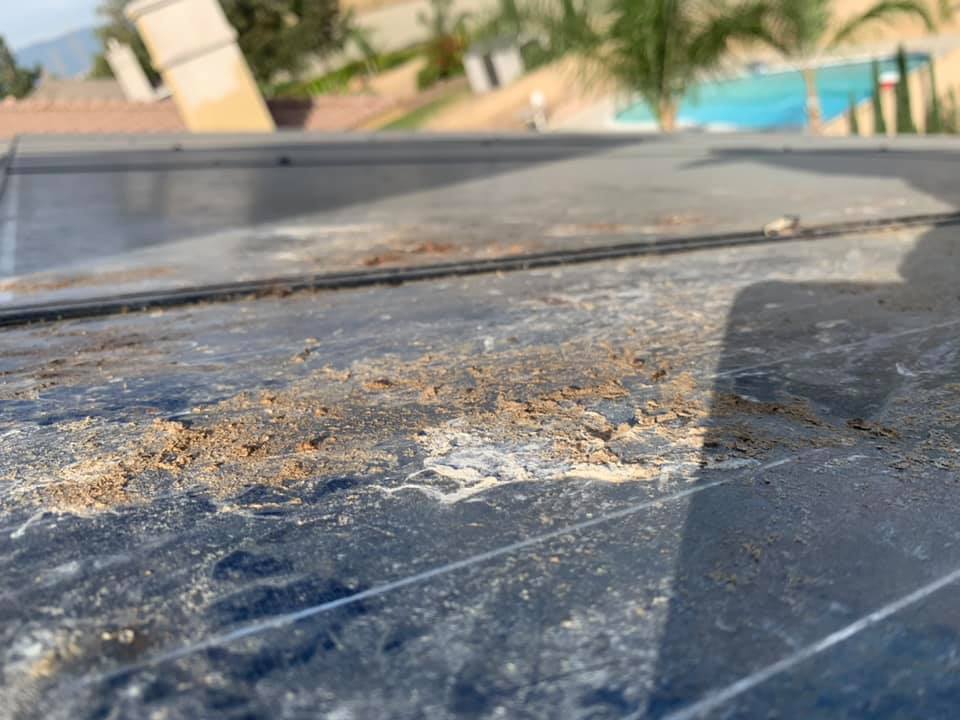
Label: Bird-drop